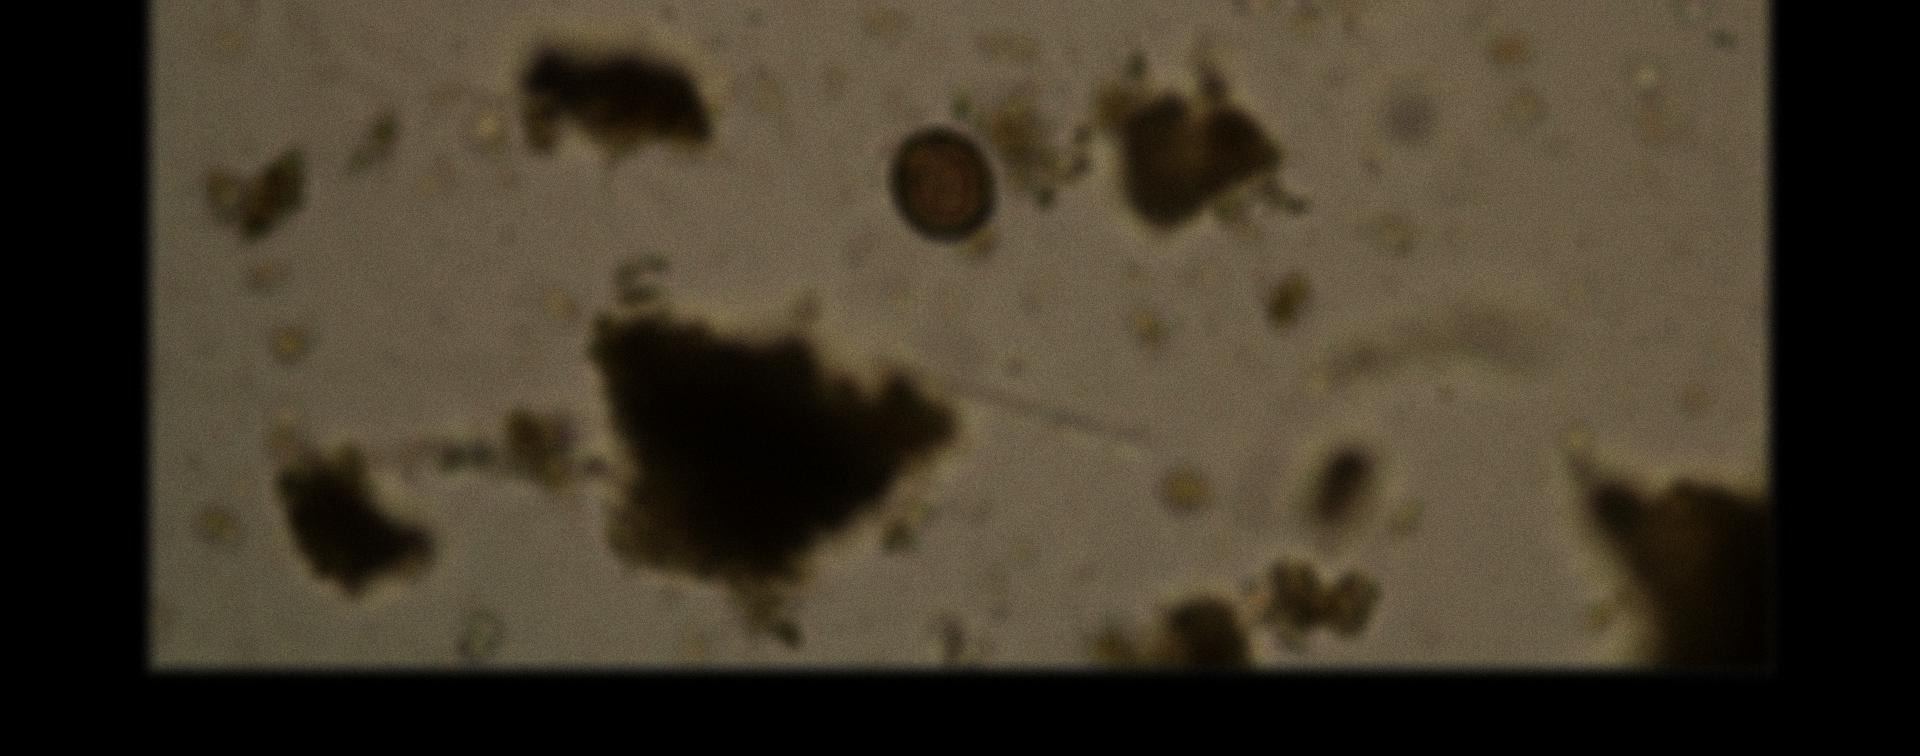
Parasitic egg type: Taenia spp. egg